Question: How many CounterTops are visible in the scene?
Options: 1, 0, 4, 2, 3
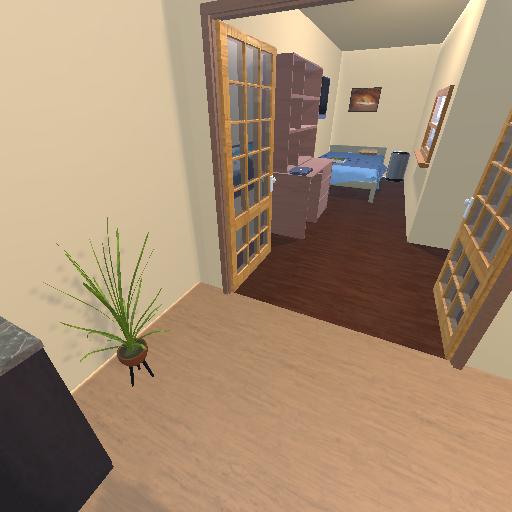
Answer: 1